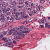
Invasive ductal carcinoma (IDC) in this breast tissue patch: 0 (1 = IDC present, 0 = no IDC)